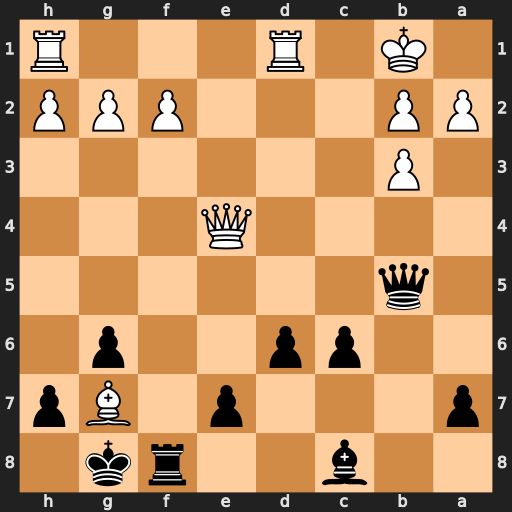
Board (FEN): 2b2rk1/p3p1Bp/2pp2p1/1q6/4Q3/1P6/PP3PPP/1K1R3R
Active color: b
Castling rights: -
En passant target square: -
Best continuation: Bf5 Bxf8 Bxe4+